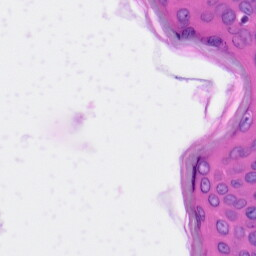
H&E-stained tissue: Skin